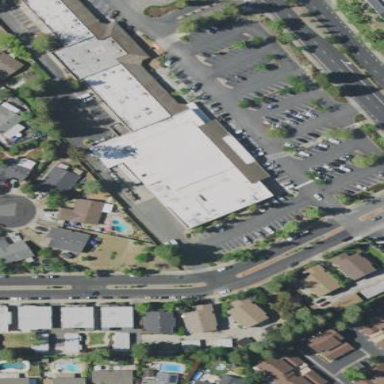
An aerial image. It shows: Supermarket located in building.